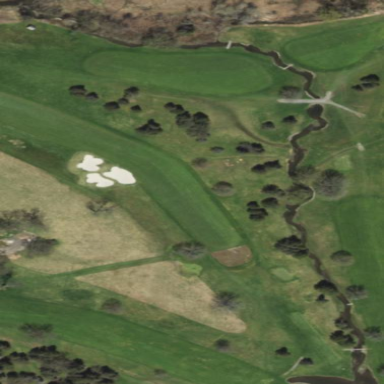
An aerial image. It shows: Stream flowing through golf water hazard.